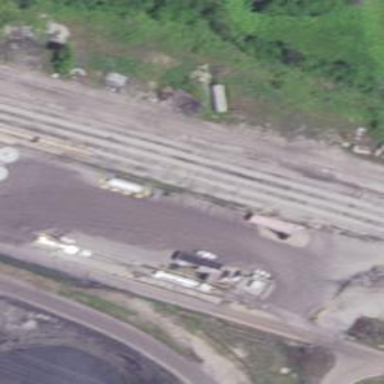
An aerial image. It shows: Rail spur service.